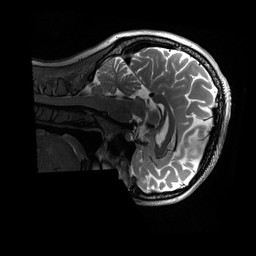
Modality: T2w
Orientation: sagittal
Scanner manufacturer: siemens
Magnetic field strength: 3 T
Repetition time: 3.2 s
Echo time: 0.564 s